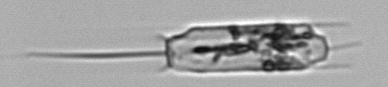
Label: Ditylum_brightwellii